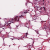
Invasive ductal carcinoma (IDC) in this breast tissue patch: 1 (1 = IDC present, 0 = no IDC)